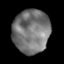
Tissue: skin
Cell type: Epithelial cells
Senescence score: 0.2087
Nuclear area (px): 1569
Mean DAPI intensity: 118.178